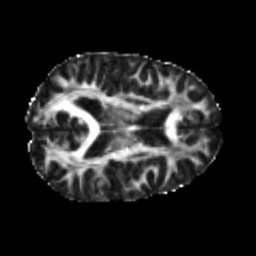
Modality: FA
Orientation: axial
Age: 25
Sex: male
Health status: healthy
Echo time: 0.074 s